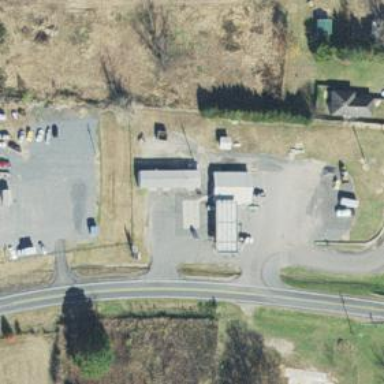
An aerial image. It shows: Convenience shop.